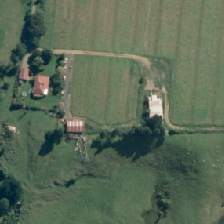
Land cover: shortrotation_cropland